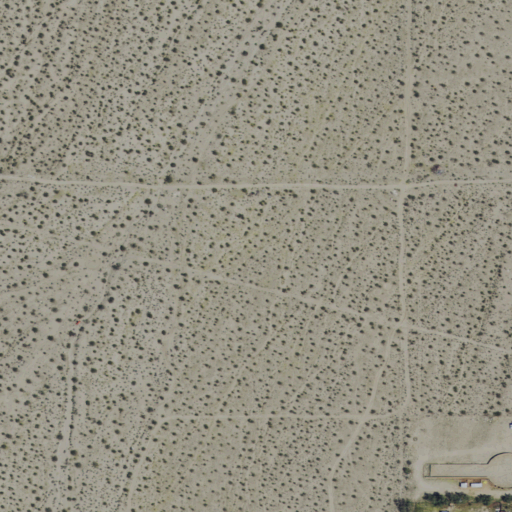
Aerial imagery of valley in California named East Wide Canyon containing shrub and low intensity development